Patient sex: M
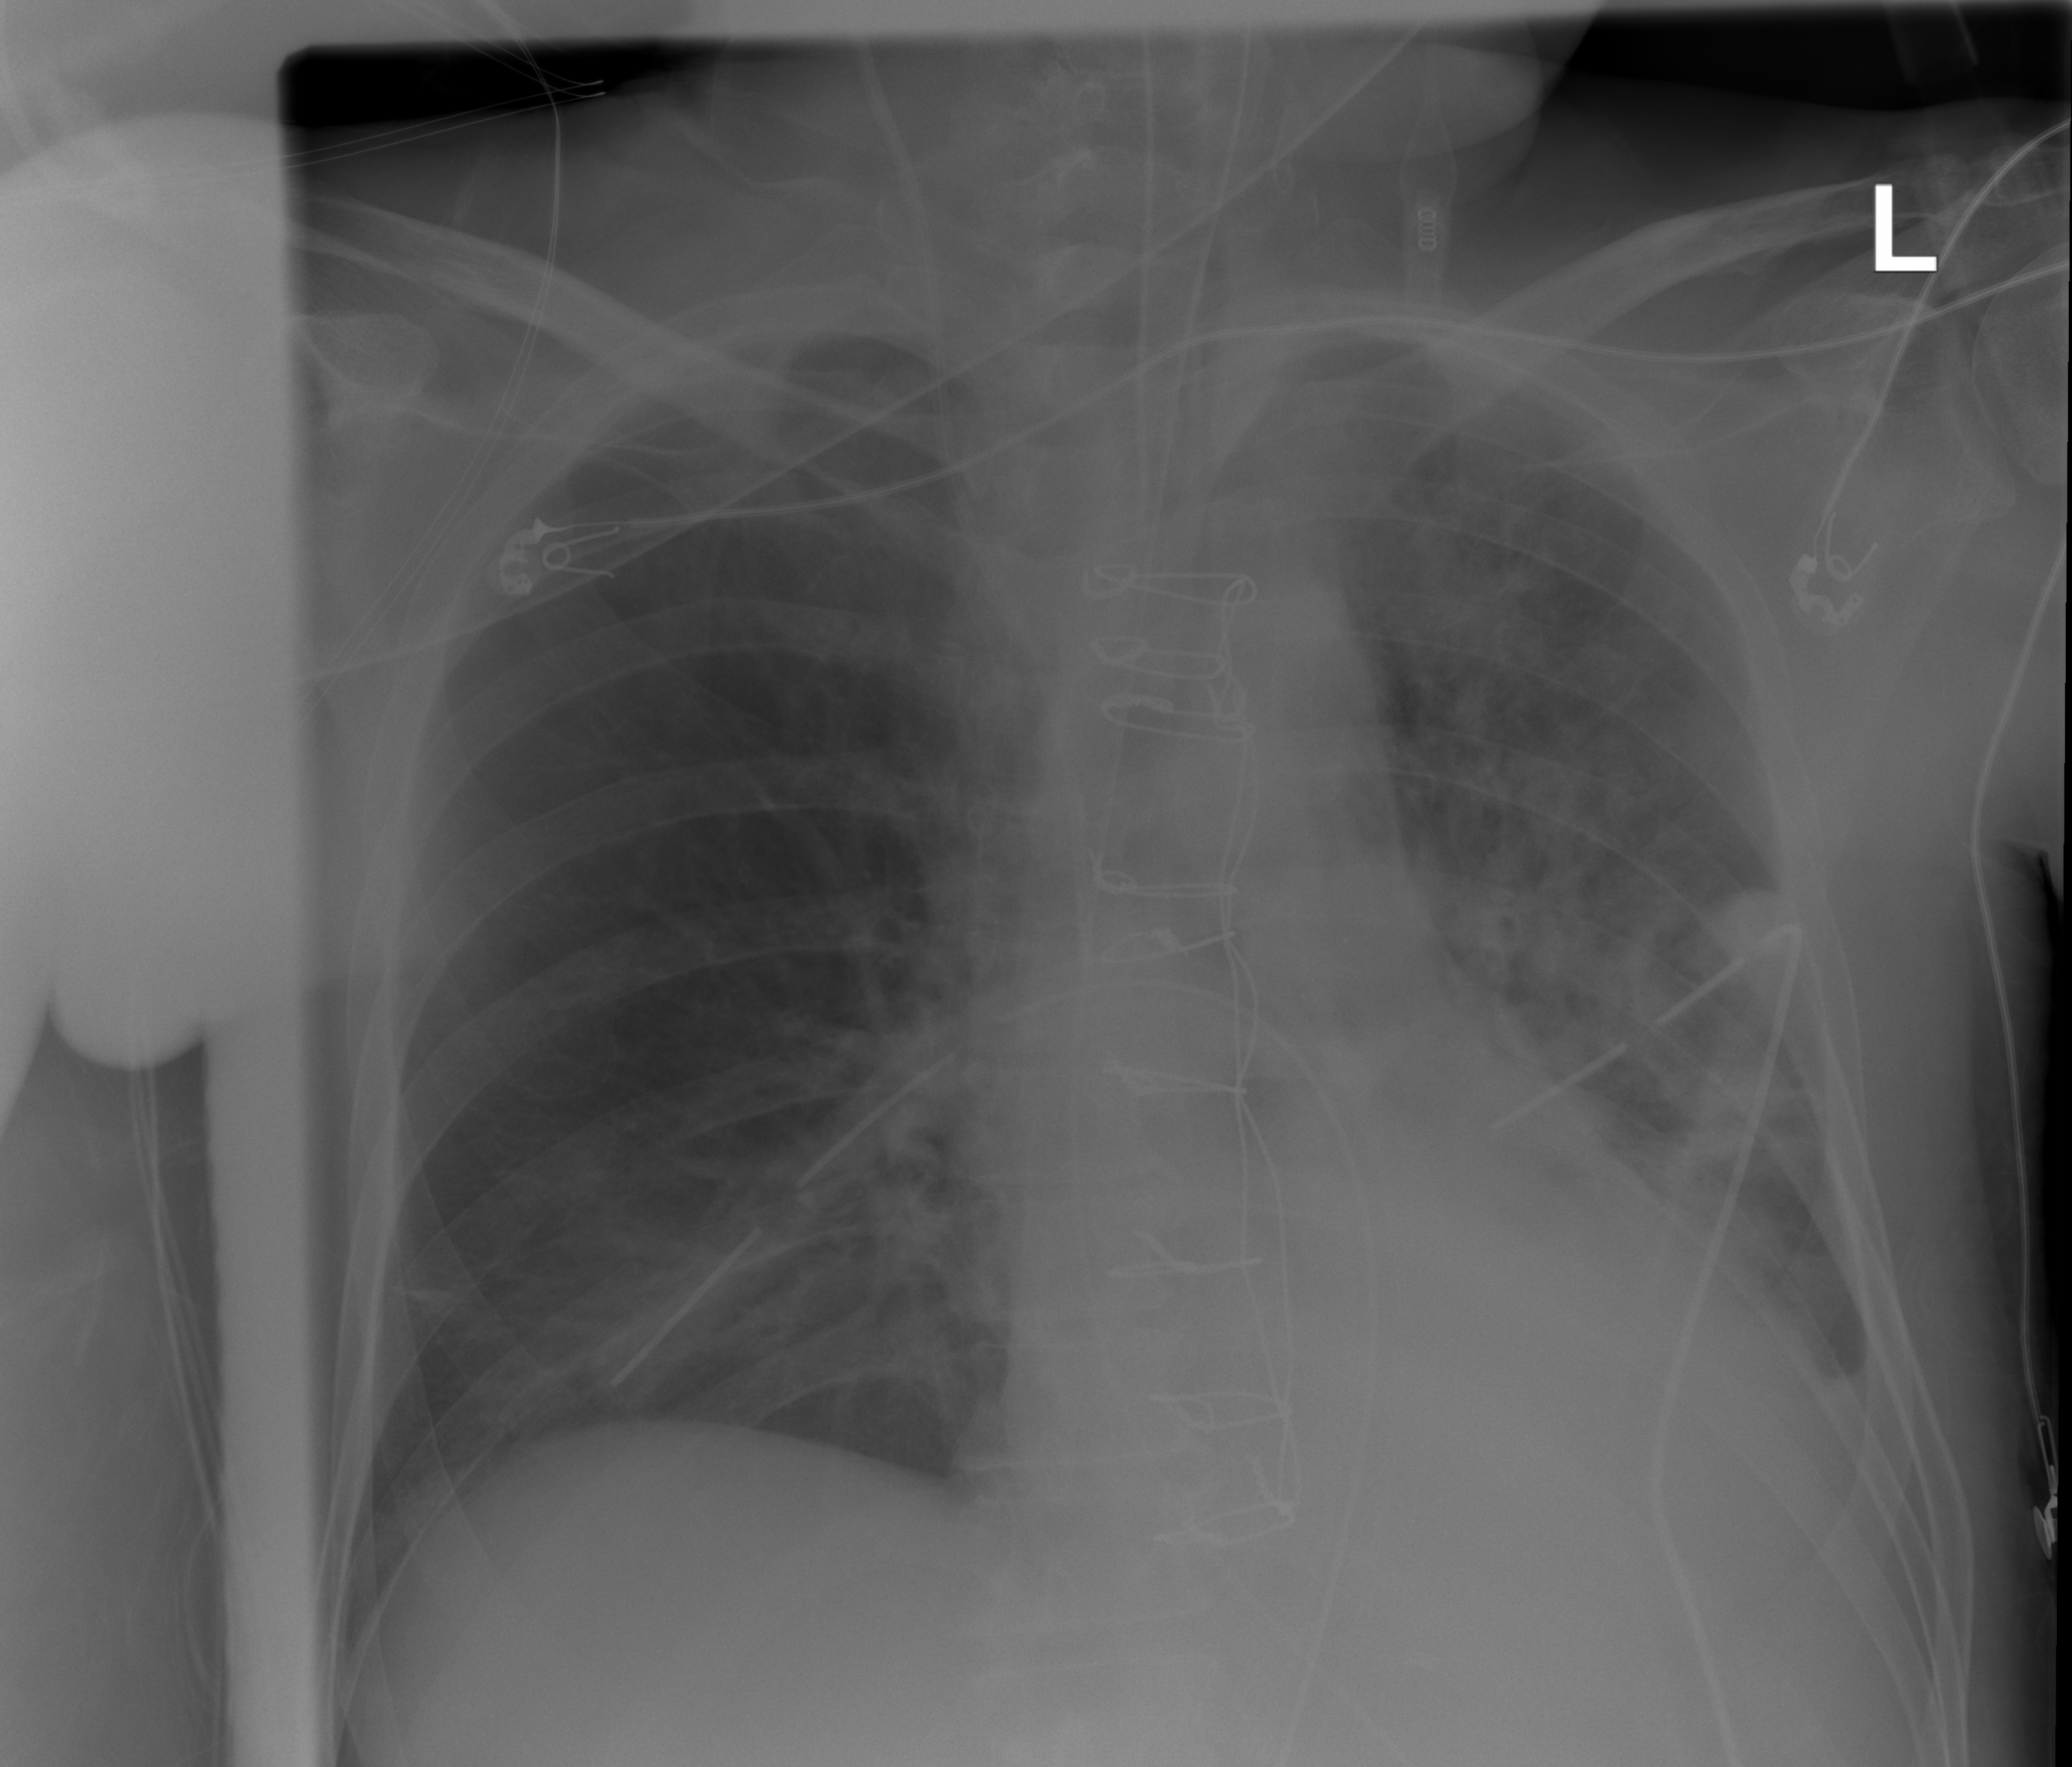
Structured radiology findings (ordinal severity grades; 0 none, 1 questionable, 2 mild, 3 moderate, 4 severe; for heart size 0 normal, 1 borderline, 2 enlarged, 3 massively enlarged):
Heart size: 0
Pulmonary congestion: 0
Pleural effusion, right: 0
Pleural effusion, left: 2
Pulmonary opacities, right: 0
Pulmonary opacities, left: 0
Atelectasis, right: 0
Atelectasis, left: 2